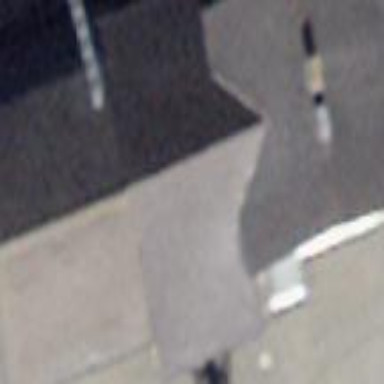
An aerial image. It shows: Train station with gabled roof.